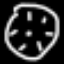
Label: clock